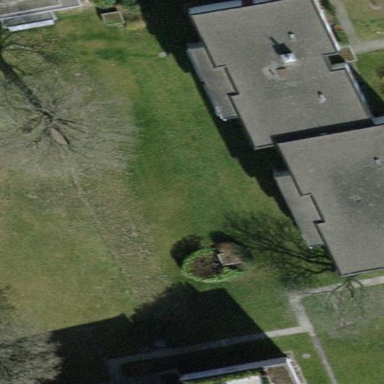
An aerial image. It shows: Apartment building with flat roof.